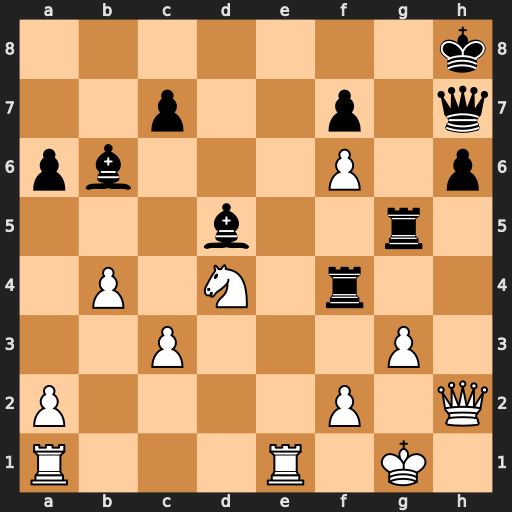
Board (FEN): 7k/2p2p1q/pb3P1p/3b2r1/1P1N1r2/2P3P1/P4P1Q/R3R1K1
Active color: w
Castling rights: -
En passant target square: -
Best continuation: Re8+ Rg8 Rxg8+ Kxg8 gxf4